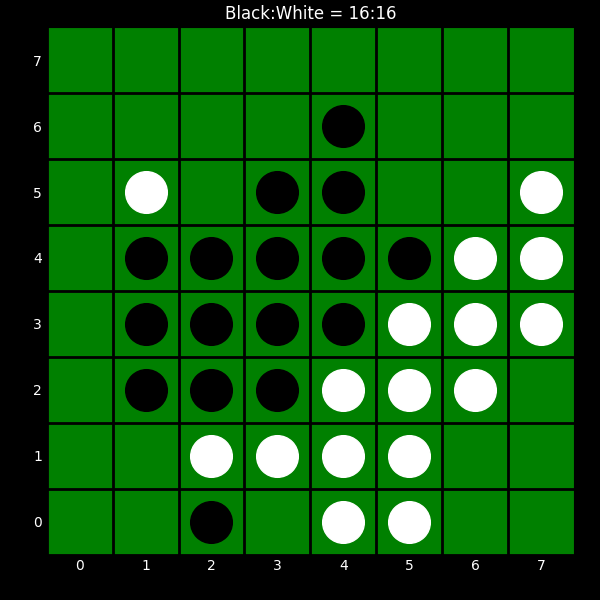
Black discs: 16
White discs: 16